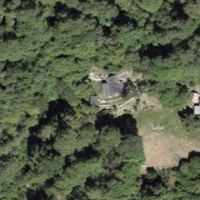
EUNIS habitat code: 41
Species observed at this site:
Glomeris transalpina